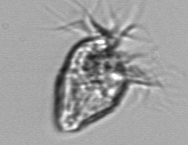
Label: Strombidium_morphotype1